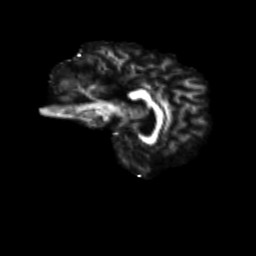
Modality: FA
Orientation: sagittal
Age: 68
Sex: female
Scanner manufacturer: siemens
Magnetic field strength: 3 T
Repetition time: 4.71 s
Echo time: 0.0906 s